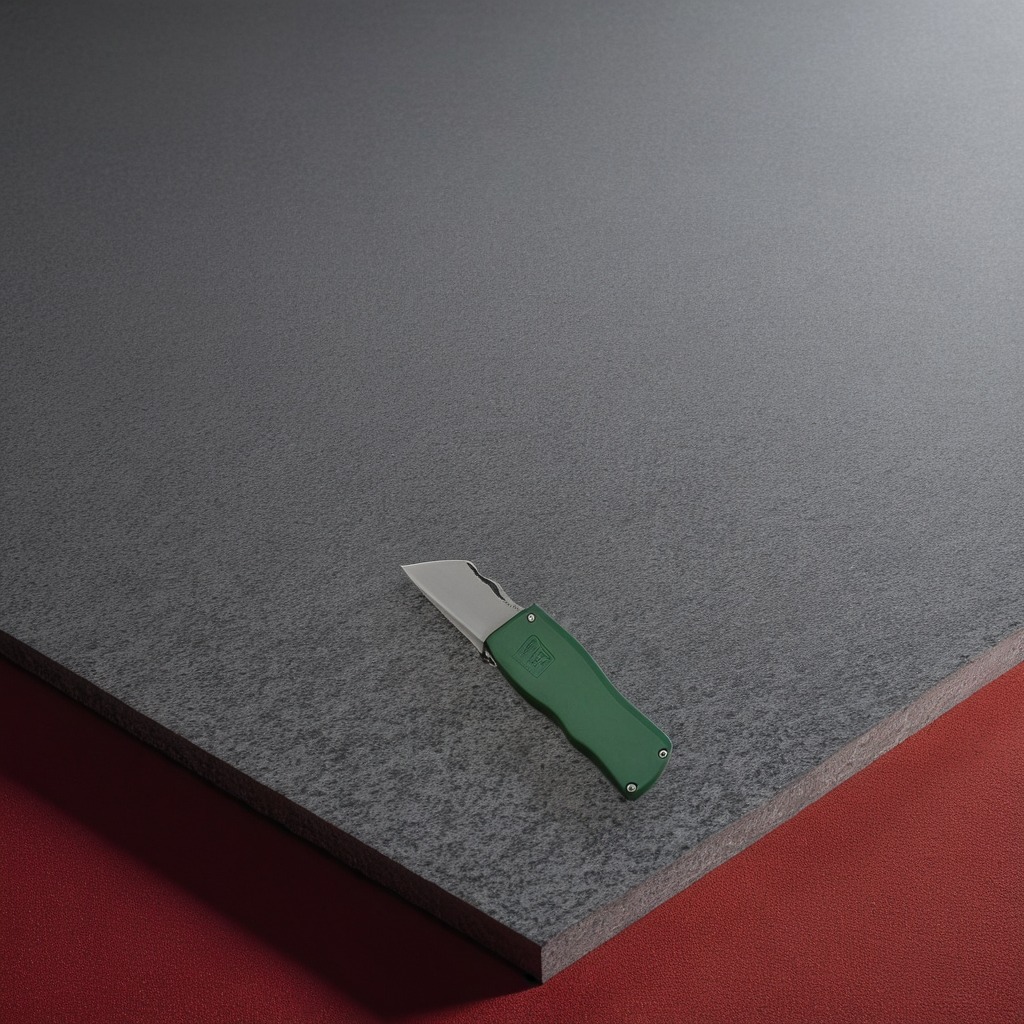
A utility knife lying on a clean granite tabletop covered with a red rubber mat inside a workshop under bright overhead lighting crisp shadows high clarity worn but beneath the mat